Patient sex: M
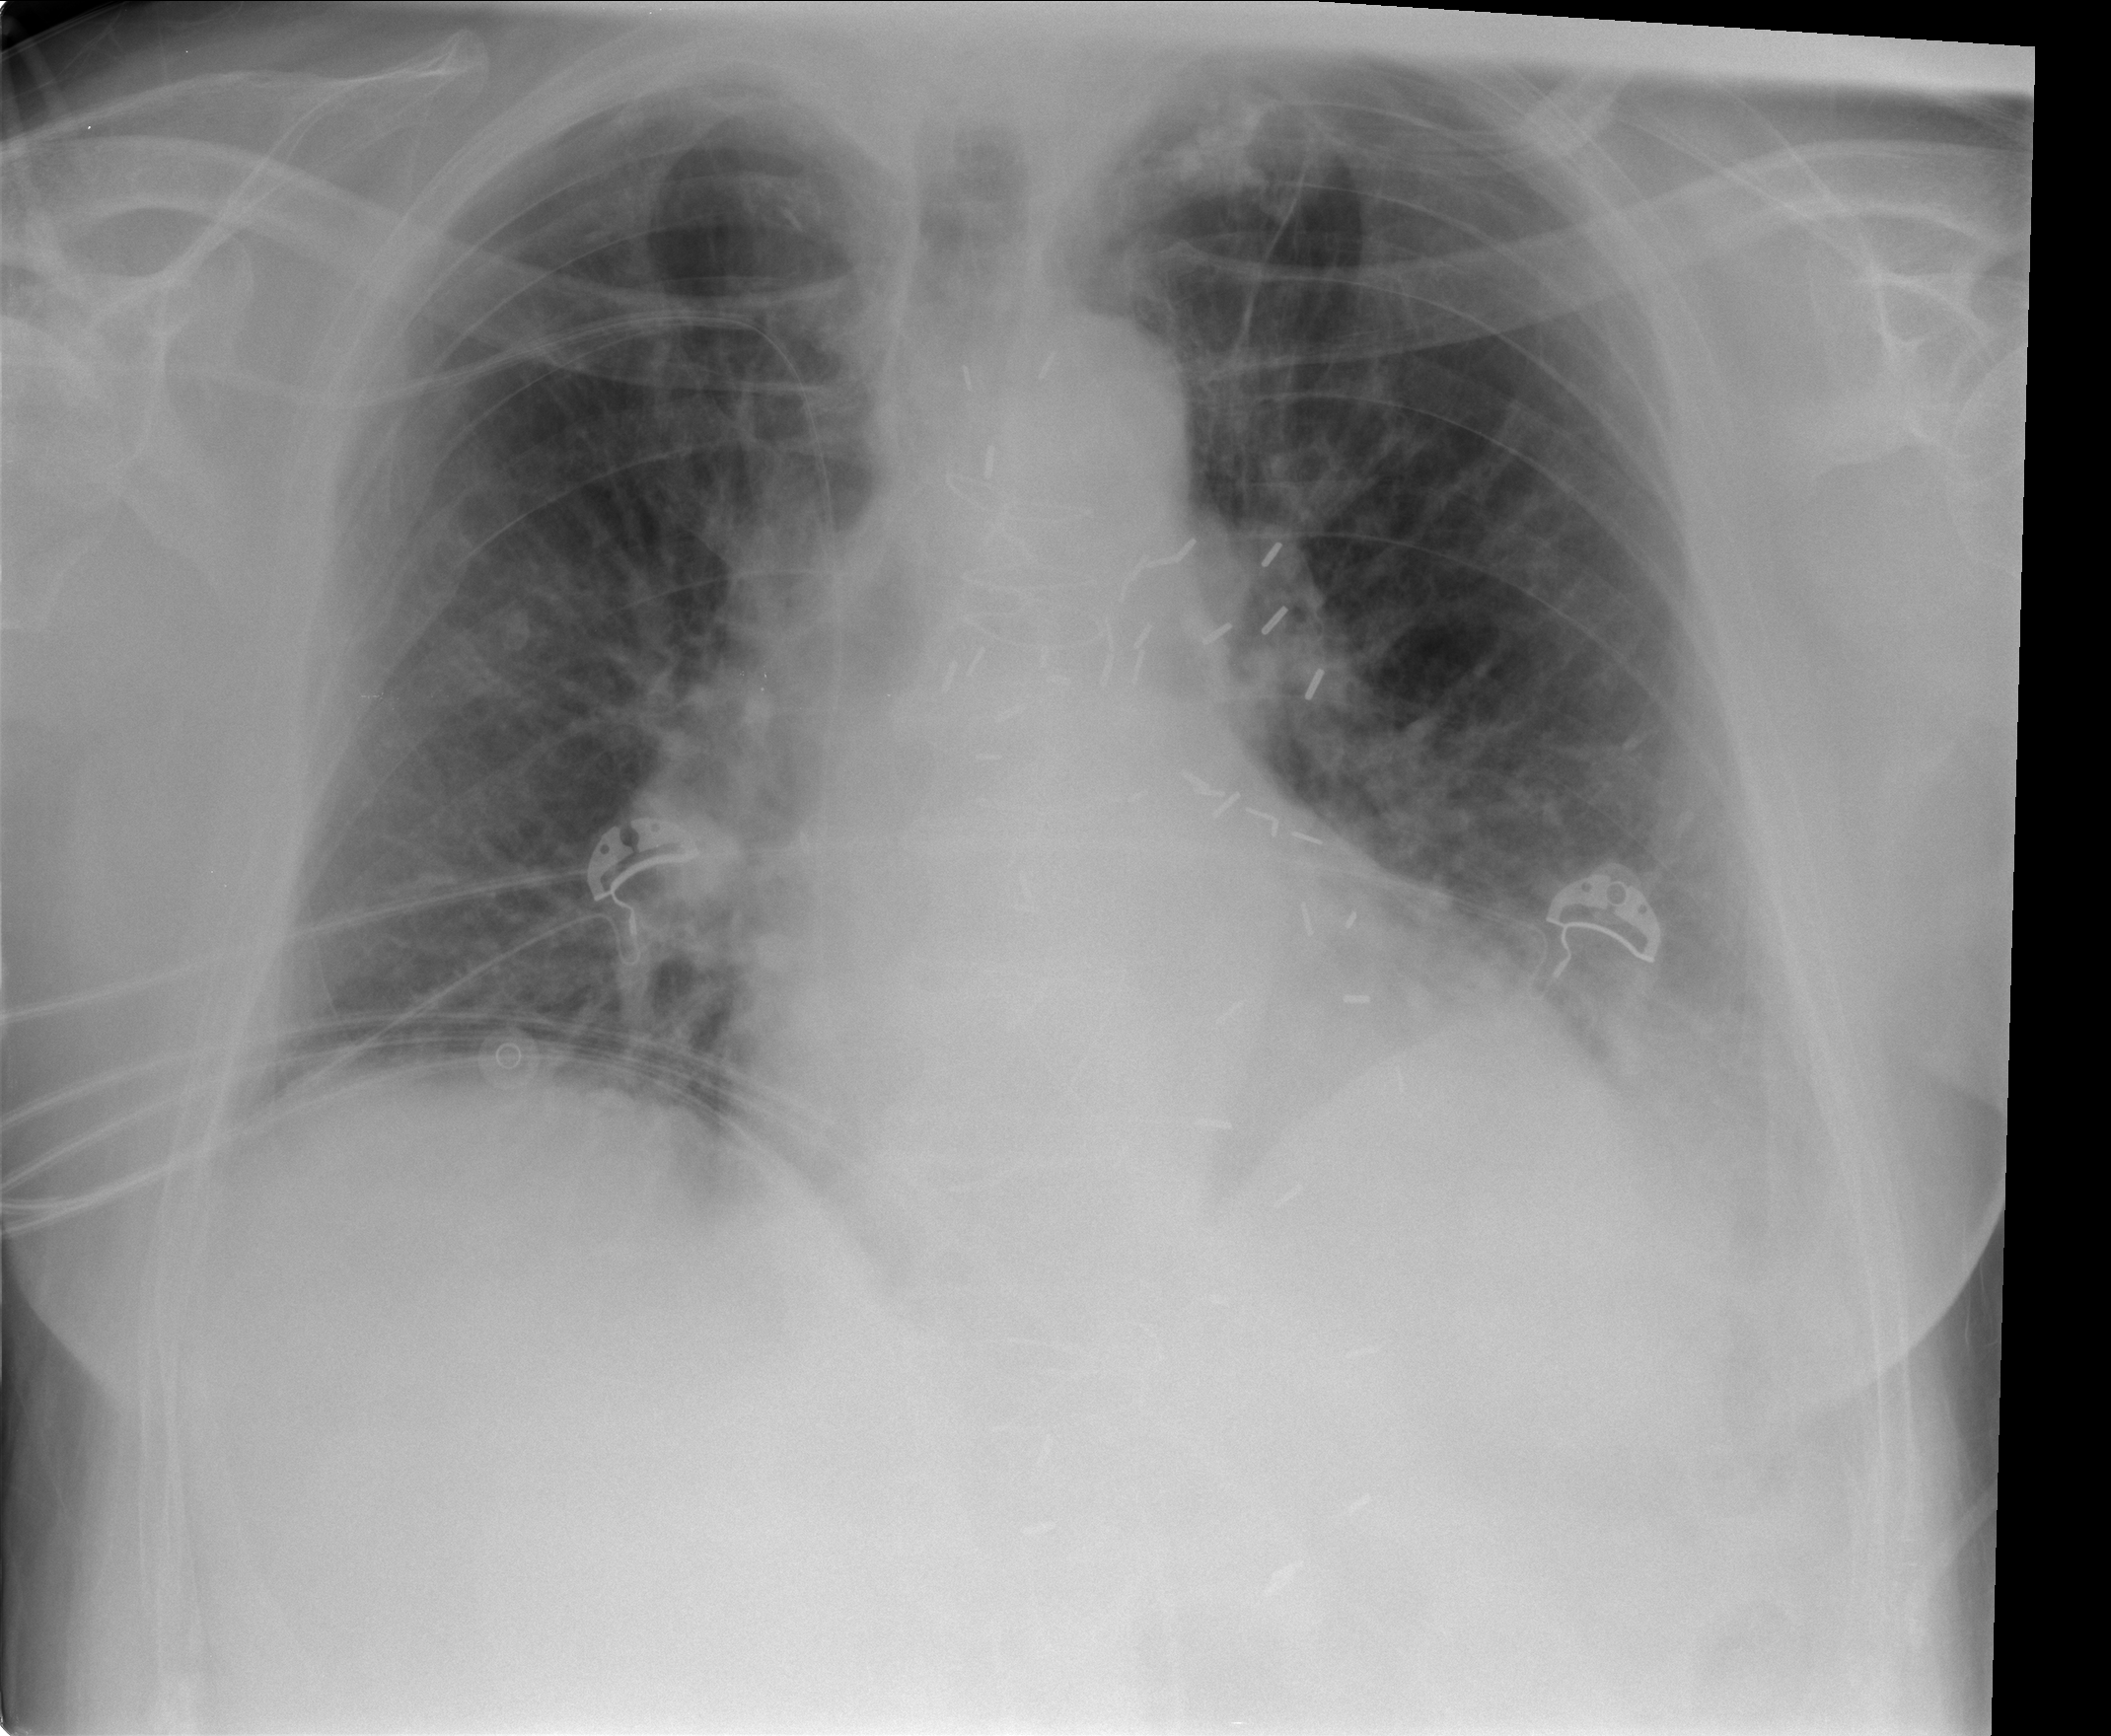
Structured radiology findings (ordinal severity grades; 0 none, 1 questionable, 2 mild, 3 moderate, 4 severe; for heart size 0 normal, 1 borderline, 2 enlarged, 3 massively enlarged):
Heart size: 2
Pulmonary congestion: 3
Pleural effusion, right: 1
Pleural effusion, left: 2
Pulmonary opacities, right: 0
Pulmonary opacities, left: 0
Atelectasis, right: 2
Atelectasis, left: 2